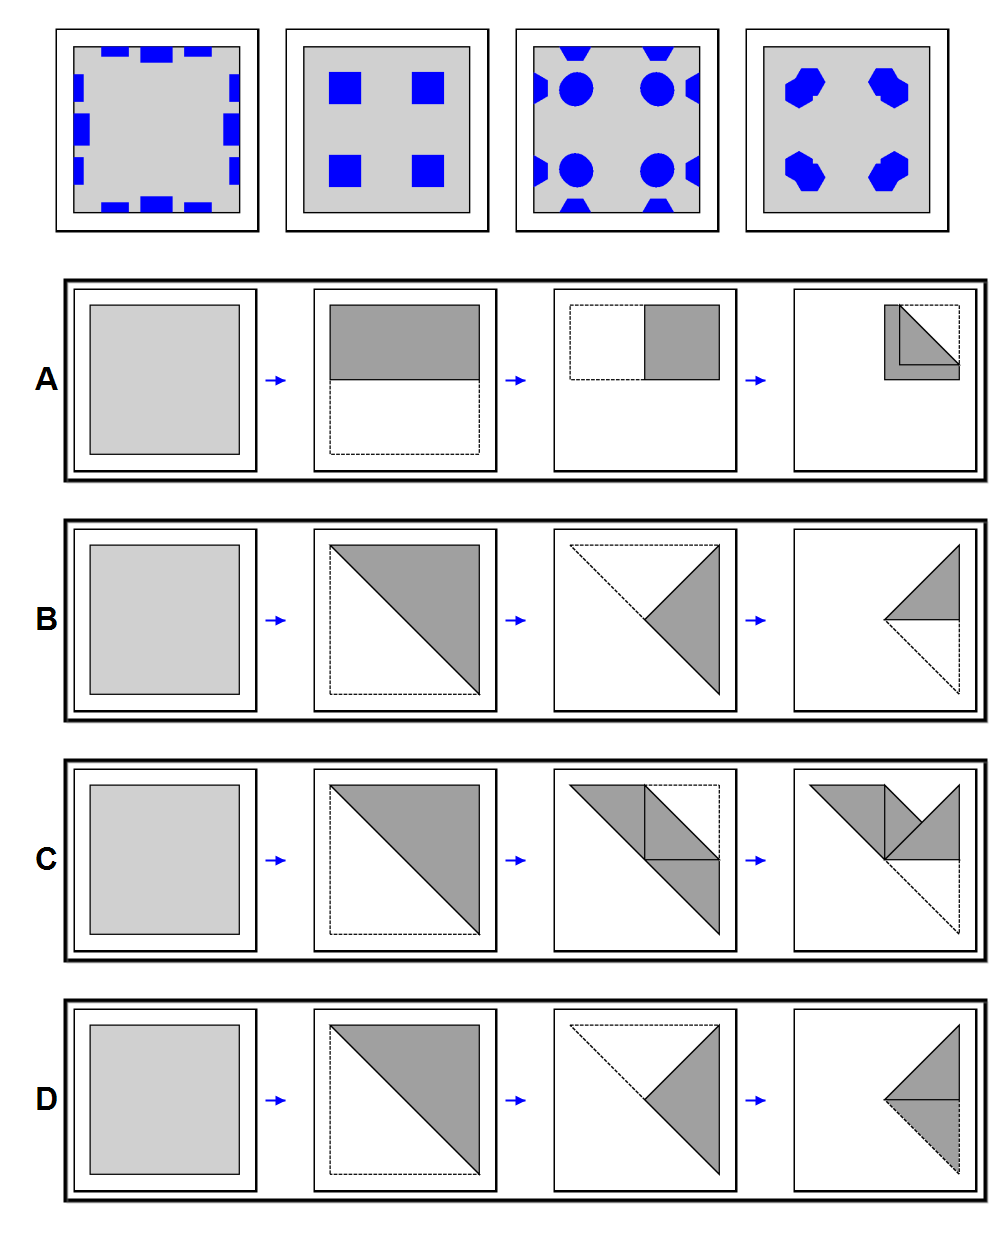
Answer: B